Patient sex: M
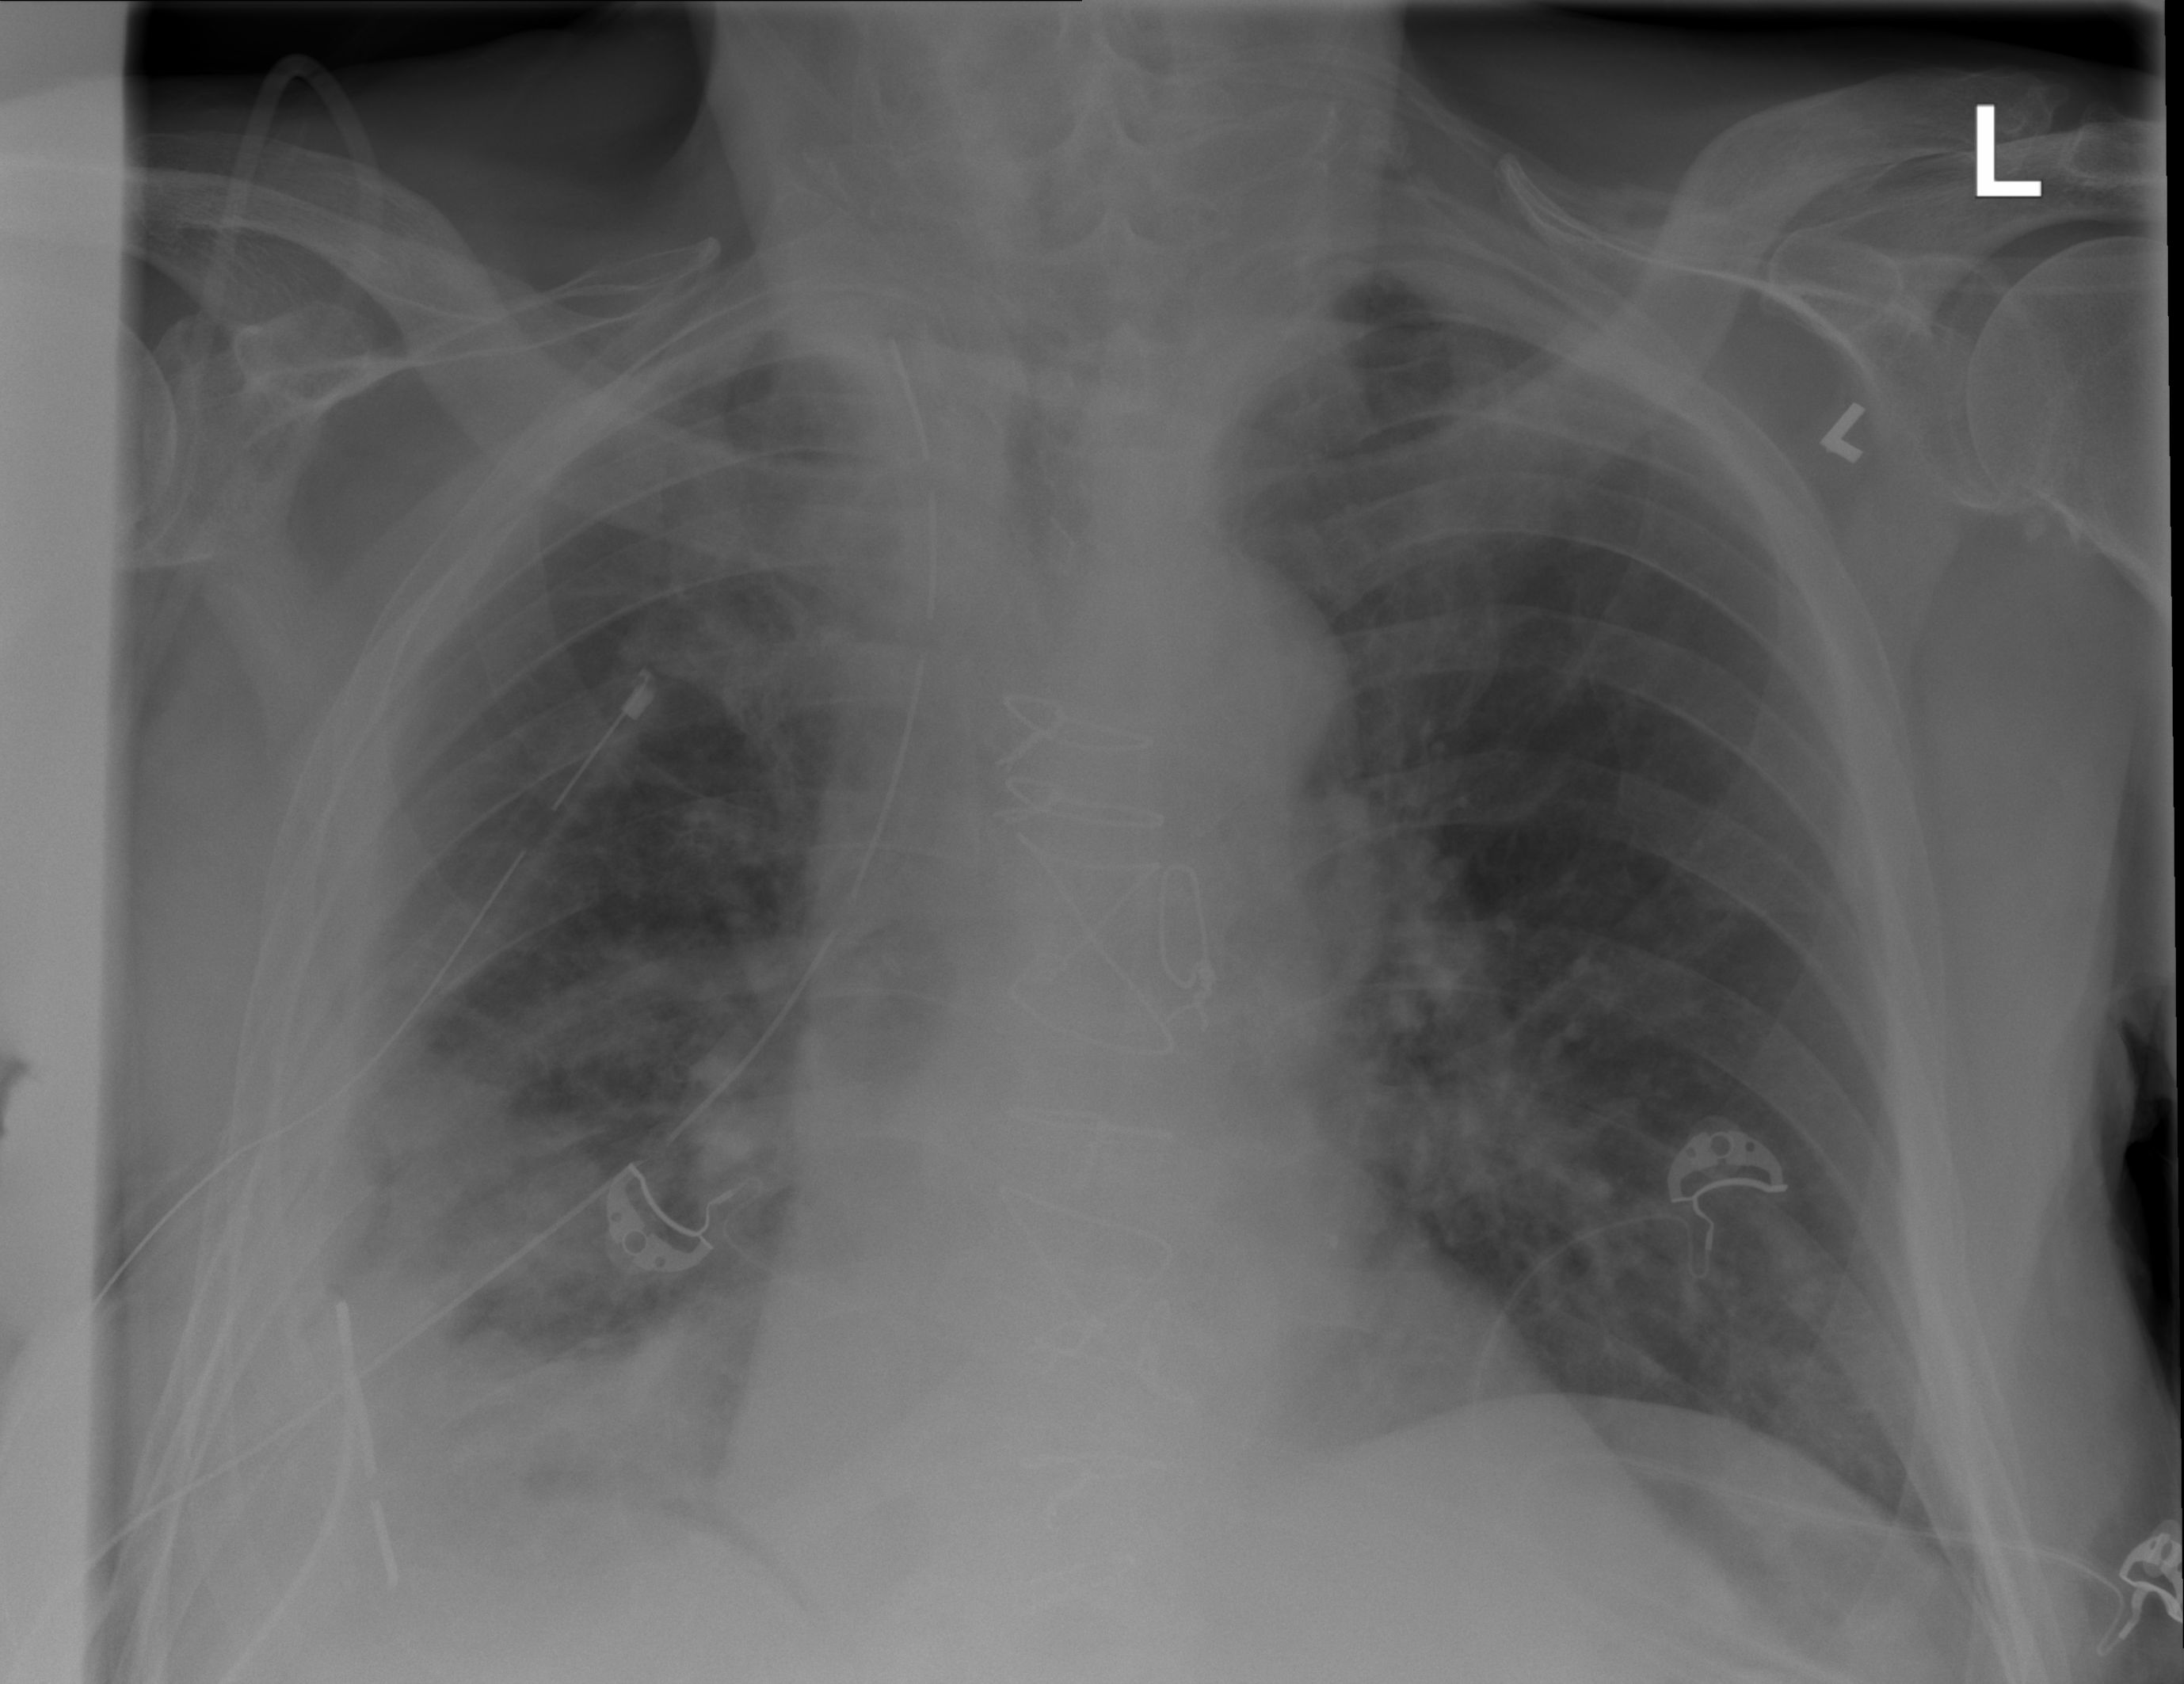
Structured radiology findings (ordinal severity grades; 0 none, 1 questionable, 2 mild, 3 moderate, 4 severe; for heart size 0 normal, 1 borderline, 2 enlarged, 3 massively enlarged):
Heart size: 1
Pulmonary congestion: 0
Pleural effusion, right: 3
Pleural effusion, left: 0
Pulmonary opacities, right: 2
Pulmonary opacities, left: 0
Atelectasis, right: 3
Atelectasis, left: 0